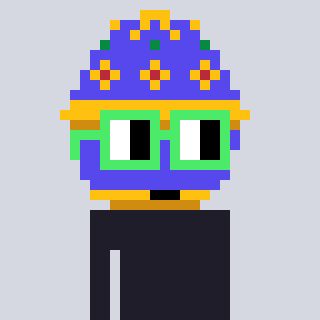
a pixel art character with square light green glasses, a faberge-shaped head and a darkbrown-colored body on a cool background